Question: I'm trying to OCR this picture:

using Python Tesseract(pytesseract) but all I don't get any output except for a blank line, which i think means that it did not detect any letter.
The code I am using is this:
'''
name = pytesseract.image_to_string(imo, lang='eng', config='--psm 13')
'''
I am using python 3.6.5 and tesseract 4.0.0-beta.1 on Ubuntu 18.04.1 LTS
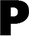
Answer: The steps should be
step 1 - Add extra white border to the image
step 2 - Binarised it using otsu or other method to get the best possible binarization
step 3 - Then send it to tesseract with psm 10 (for single character)